Question: Hi i have seen some applications displaying advertisements in Application as a PopUp view Banner not in full-screen or not at Bottom or top as we did Generally. I do Google regarding this in <URL>
I would like to know about this type of displaying add and it's integration or SDK see the below screen shot:

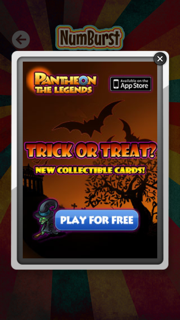
Answer: You can use chartboost sdk for the ads in your games / app. This is available for all the platform (iOS / Android) Plugins also available for Unity. iOS integration documentation is available on <URL>. You can follow the steps and integrate it in your game easily.